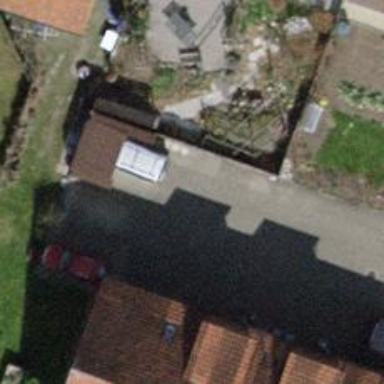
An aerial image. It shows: Driveway made of paving stones.